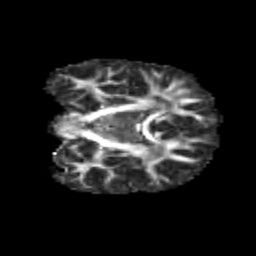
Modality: FA
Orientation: coronal
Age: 11
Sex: male
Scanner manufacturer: siemens
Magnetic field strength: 3 T
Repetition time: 3.8 s
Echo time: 0.07 s